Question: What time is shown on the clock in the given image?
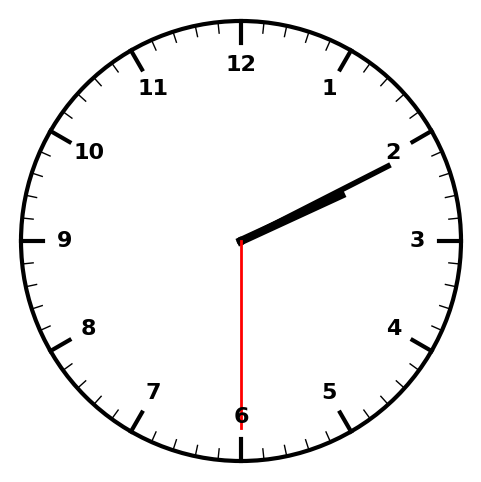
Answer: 02:10:30